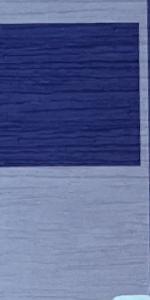
Label: Empty